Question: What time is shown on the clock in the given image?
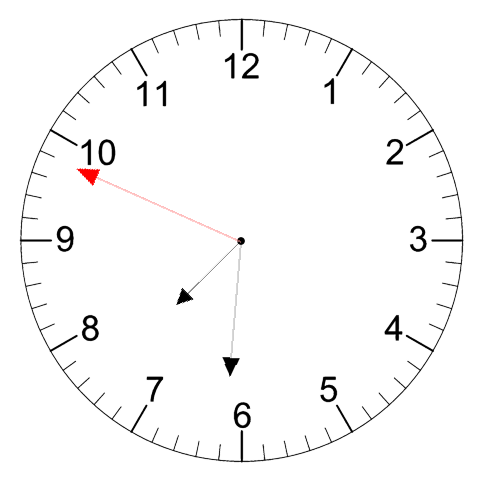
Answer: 07:30:49